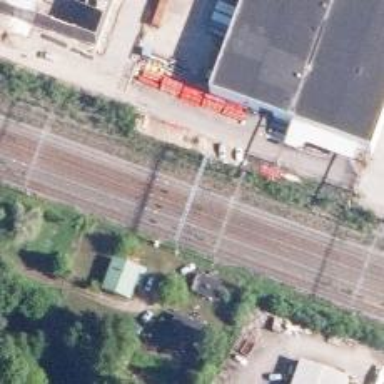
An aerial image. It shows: Railway signal.